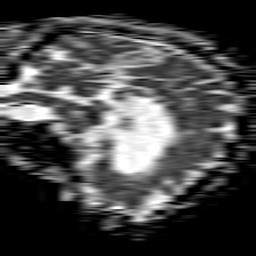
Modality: ADC
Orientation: sagittal
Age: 67
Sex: male
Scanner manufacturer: philips
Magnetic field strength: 1.5 T
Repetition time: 4.6 s
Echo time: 0.08517 s